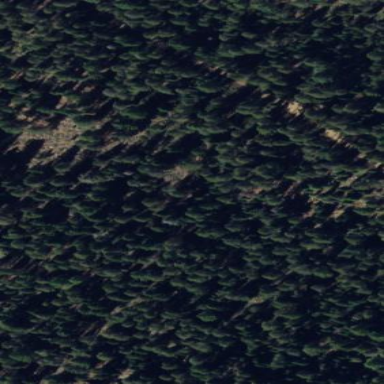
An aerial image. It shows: Evergreen woodland with needle-leaved trees.